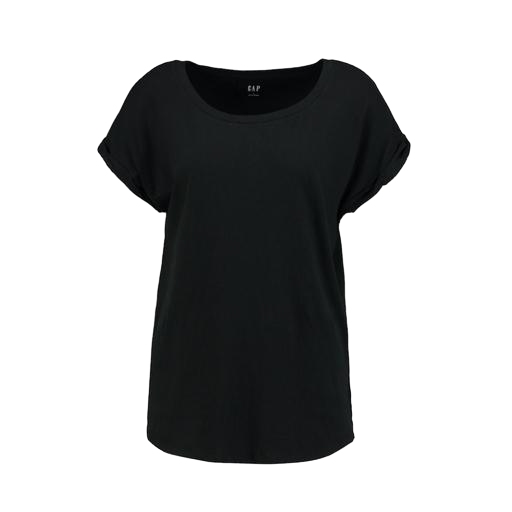
black relaxed fit t-shirt, black curved hem t-shirt, black plus size printed t-shirt only macy, white background